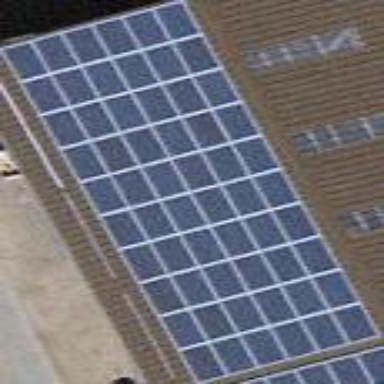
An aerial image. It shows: Solar power generator using photovoltaic method with solar photovoltaic panel types.